Interaction volume radius: 10 \u00c5
Interaction volume height: 40 \u00c5
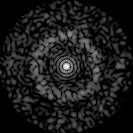
Disorder parameter: 0.8198